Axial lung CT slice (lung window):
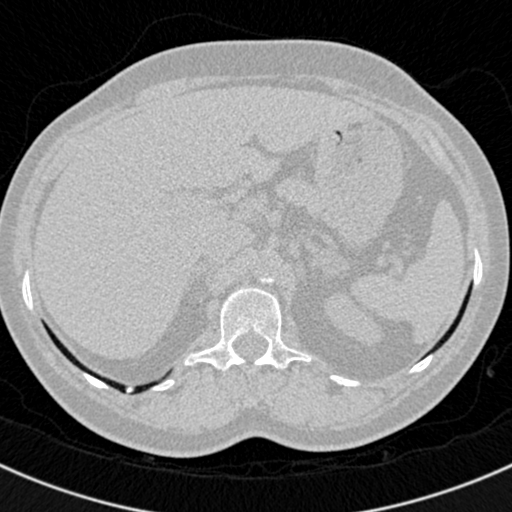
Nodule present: yes
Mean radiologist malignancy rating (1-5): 1